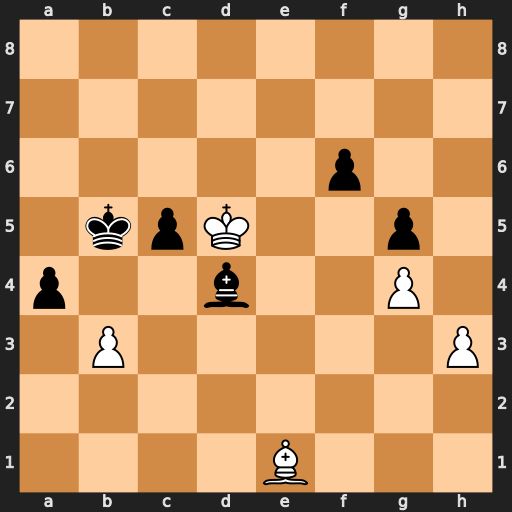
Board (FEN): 8/8/5p2/1kpK2p1/p2b2P1/1P5P/8/4B3
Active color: w
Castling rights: -
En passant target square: -
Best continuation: bxa4+ Kxa4 Kc4